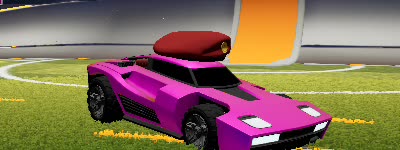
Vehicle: breakout